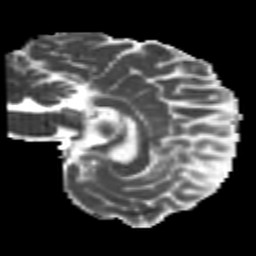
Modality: MD
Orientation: sagittal
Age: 24
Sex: female
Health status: healthy
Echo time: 0.074 s